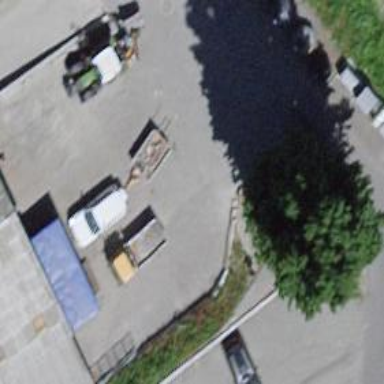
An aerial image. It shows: Waste disposal facility.